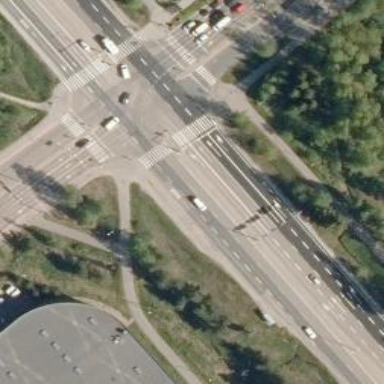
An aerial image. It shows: Asphalt cycleway.